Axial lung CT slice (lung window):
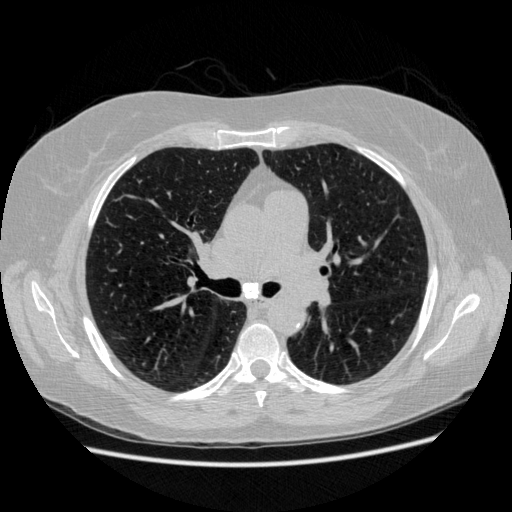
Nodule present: no